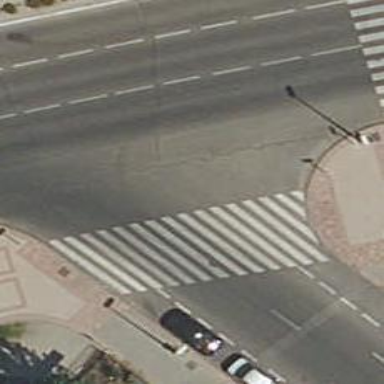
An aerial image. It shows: Crossing with traffic signals.